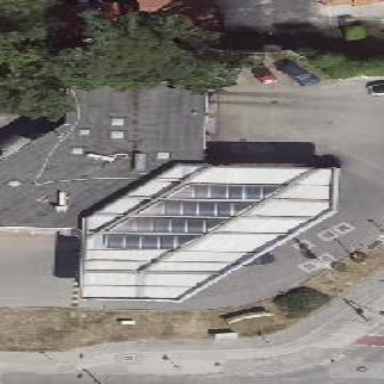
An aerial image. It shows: Flat roof retail building.